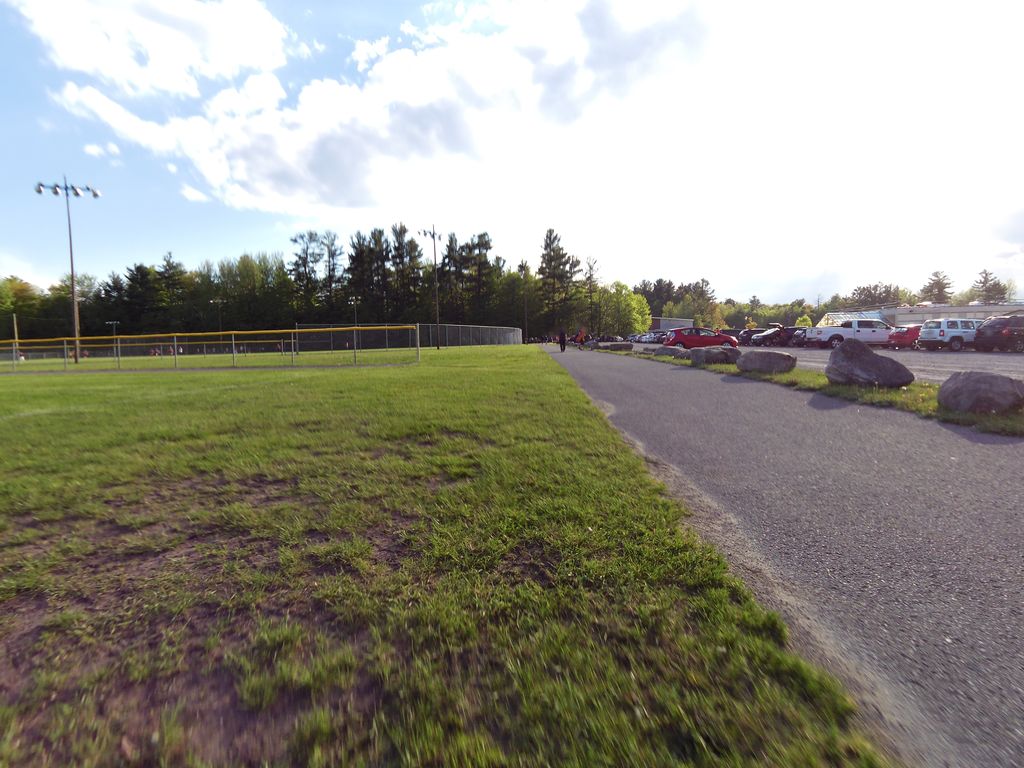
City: ottawa-gatineau